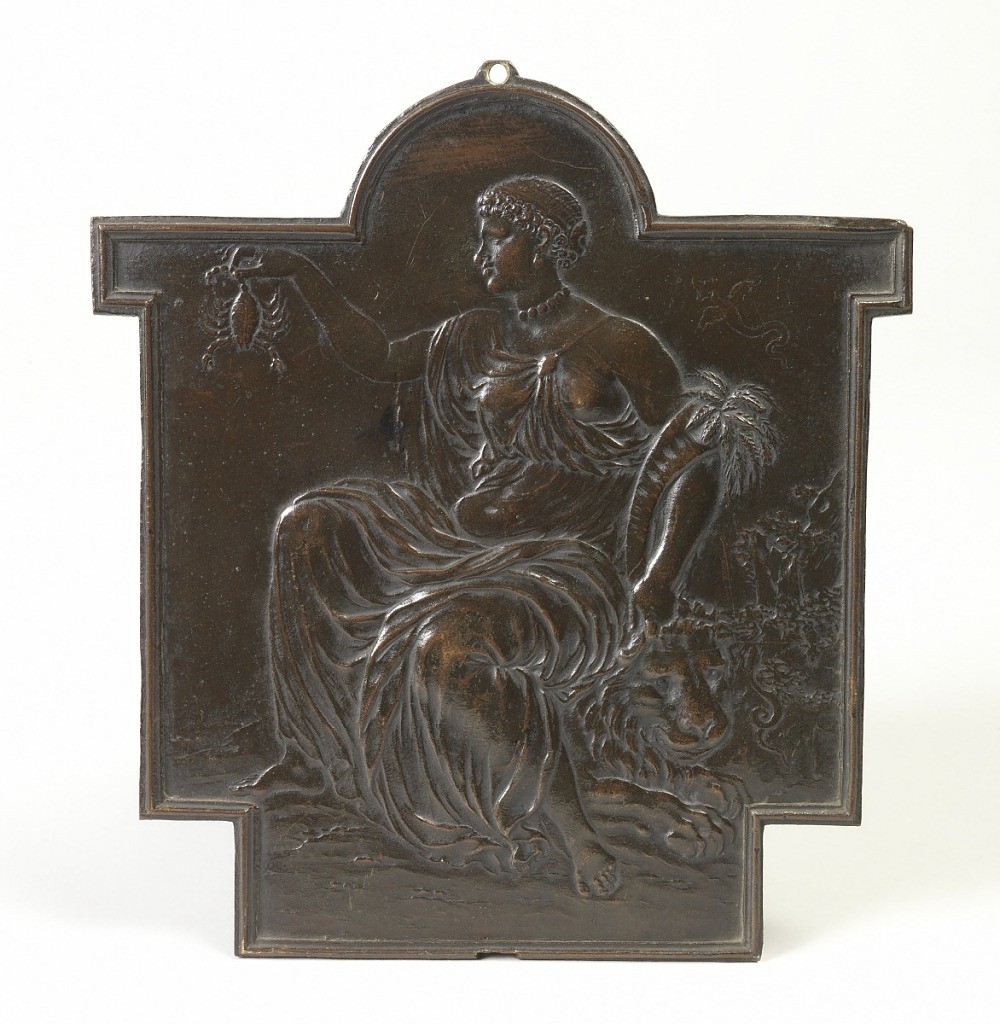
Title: Four Continents
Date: ca. 1770
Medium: Bronze
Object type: Plaque
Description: All relief plaques rectangular with domed tops and projections to the side, probably made to fit into a specific framework or piece of furniture.
(a) Asia seated holding a gadrooned lamp in one hand and a leafy branch in the other, a camel's head coming in on the left; (b) Europe, seated holding a cornucopia of fruit and wheat above a helmet, on one side, the other arm around a tempietto a horse's head above, and with bishop's mitre in front and with ewer and basin below,  and below her feet, a classical bust on books, a palette and brushes above a recorder or flute; (c) Africa-female African seated figure, her tightly curled hair in close cropped cap, one hand raised holding a crab, the other resting on a lion, a palm tree in the crook of her arm; (d) America, a Native American seated in feather skirt and with feather headdress, bare chested and barefoot, a rugged landscape with tree to one side, holding a parrot out on his hand above an alligator under his foot on the other.